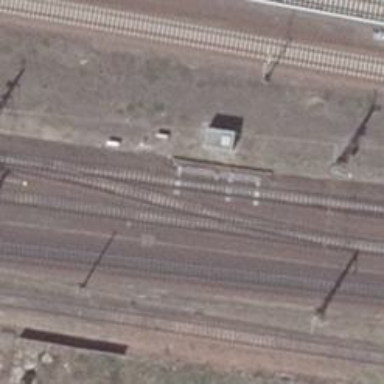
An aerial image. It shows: Railway siding with rails.